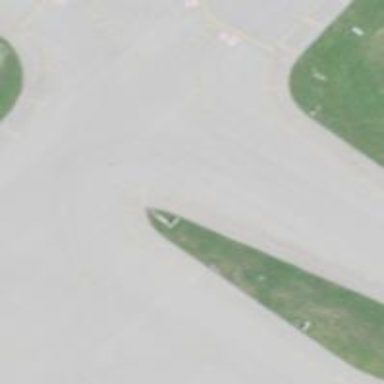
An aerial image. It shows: Image of taxiway at airport.